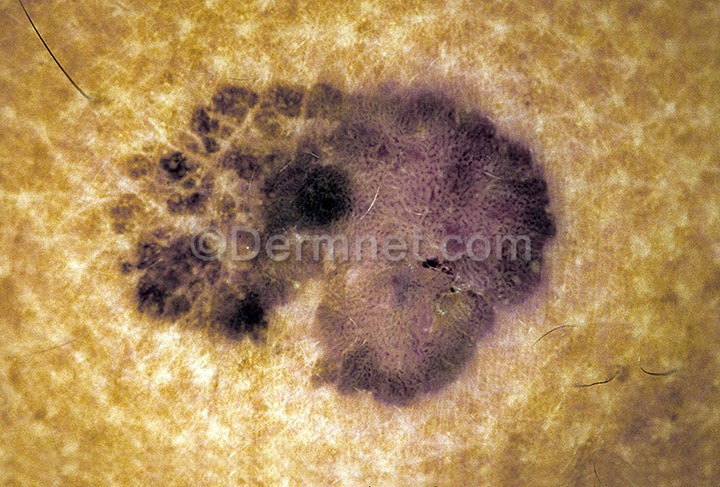
Disease: Actinic Keratosis Basal Cell Carcinoma and other Malignant Lesions